Platform: macOS
Application: Chrome
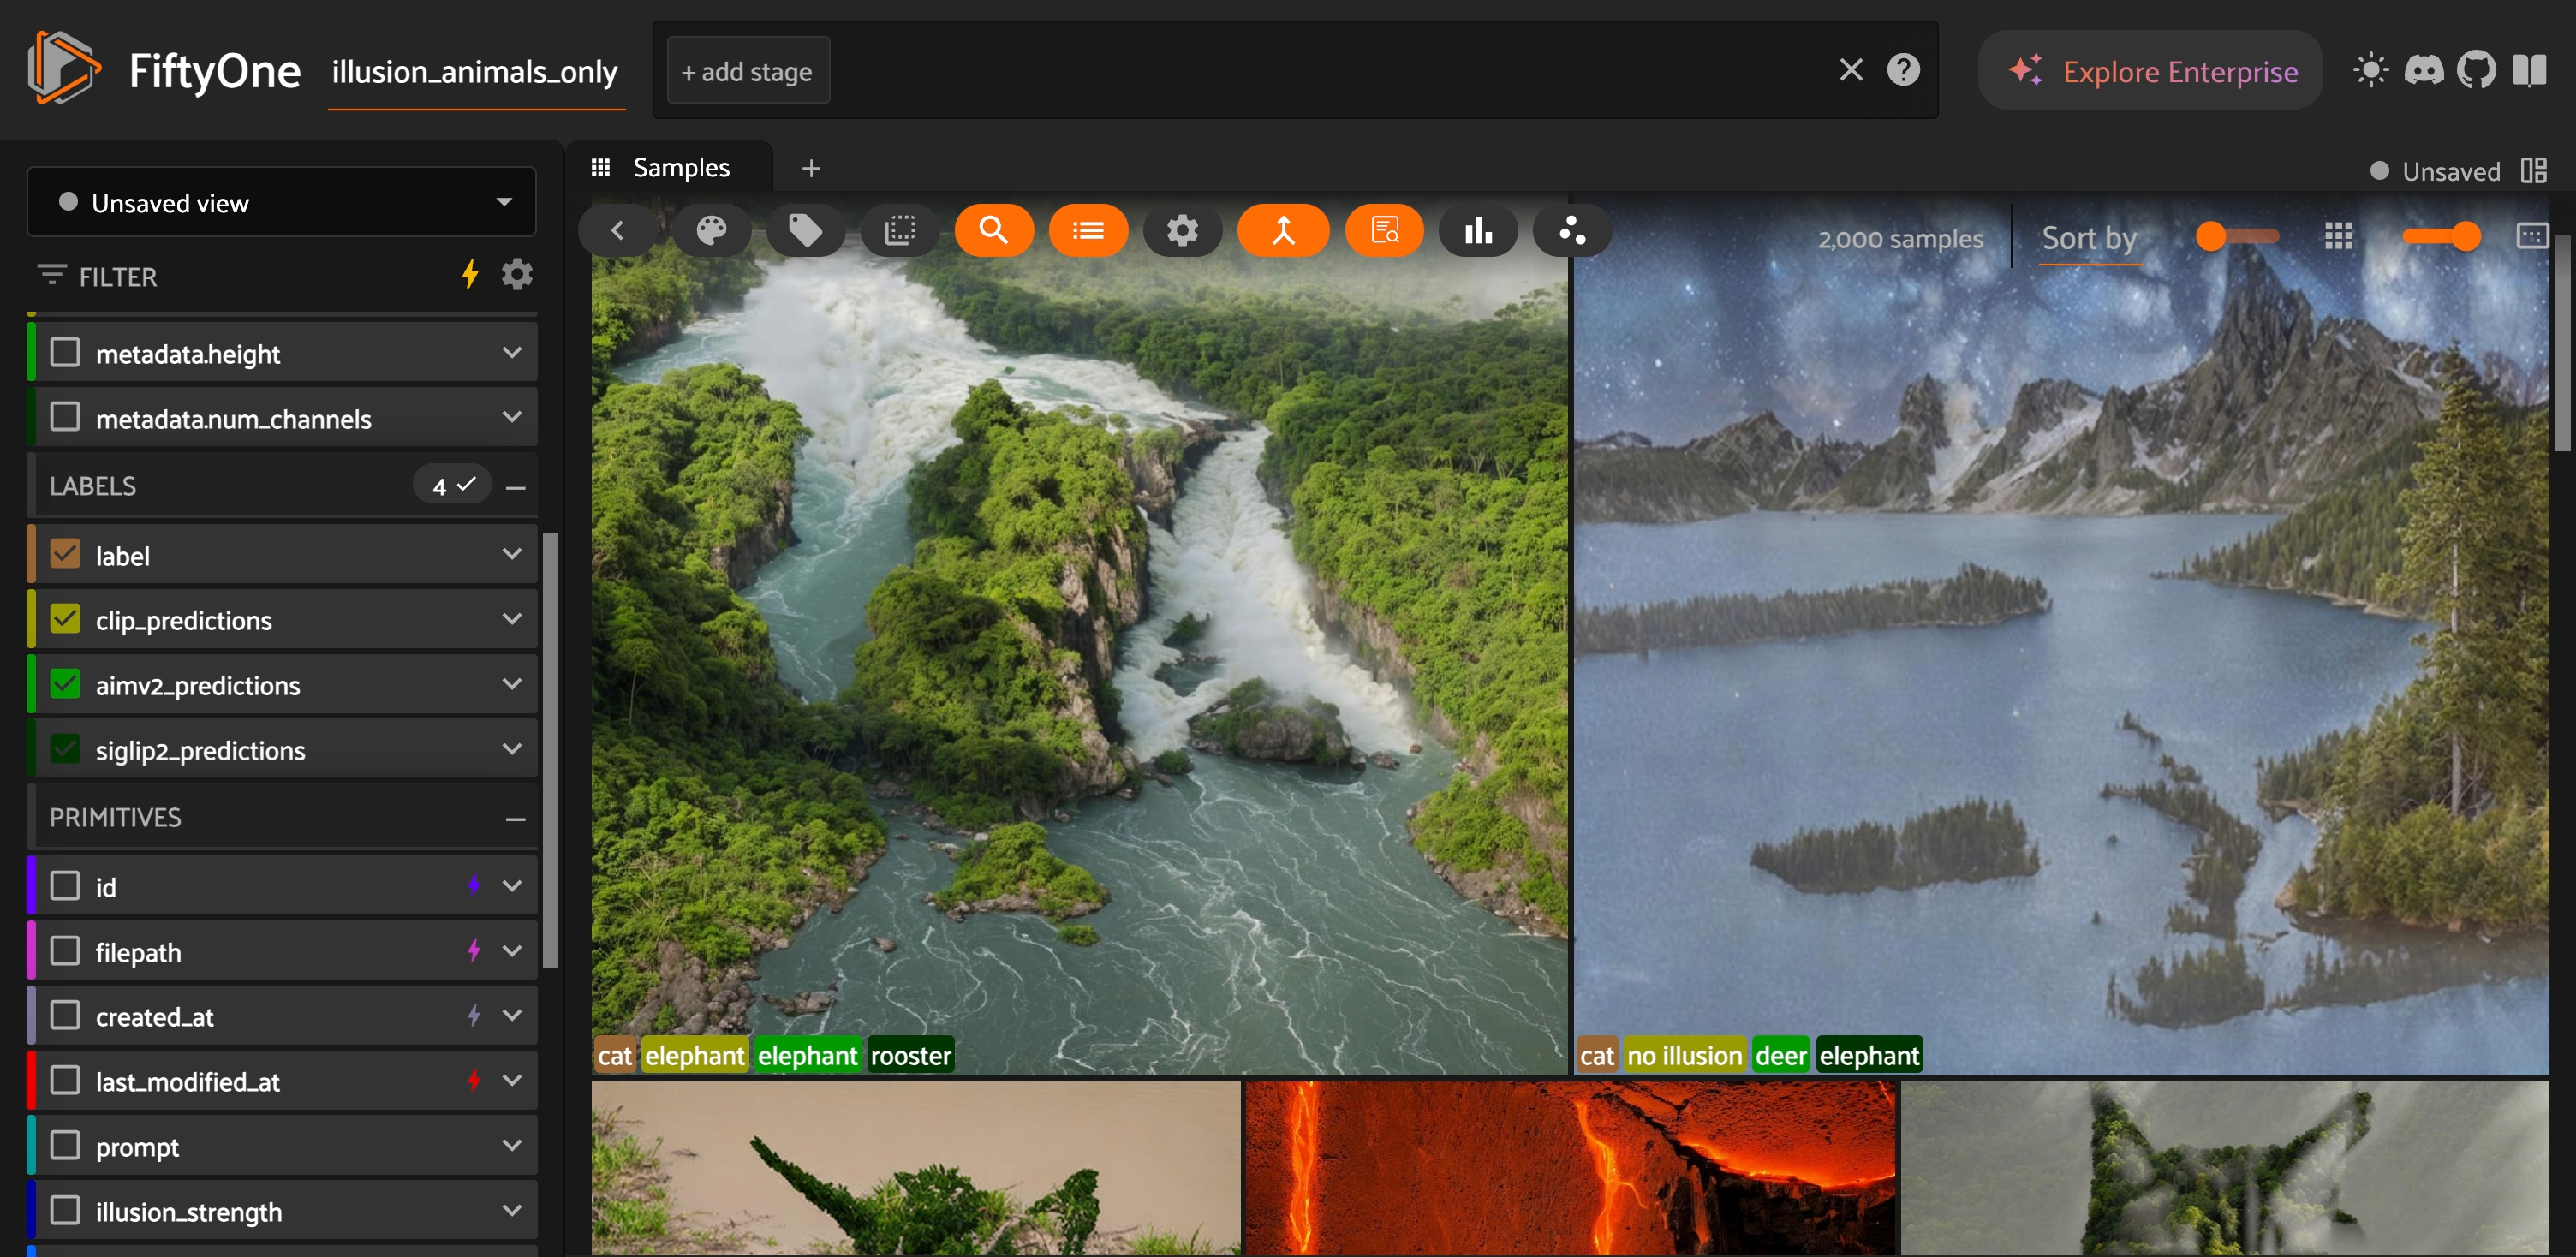
task_description: Open the workspaces menu
action_type: click
element_info: Button
steps_since_start: 1